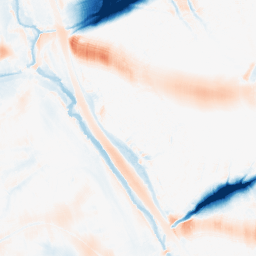
Category: morphological
Decomposition family: morphological_ellipse
Decomposition parameters: operation: average
width: 50
height: 30
Upsampling method: lanczos
Upsampling parameters: scale: 4
Upsampling scale: 4